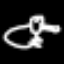
Label: frog